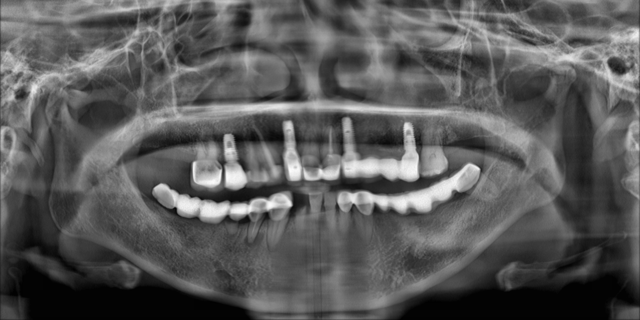
adult